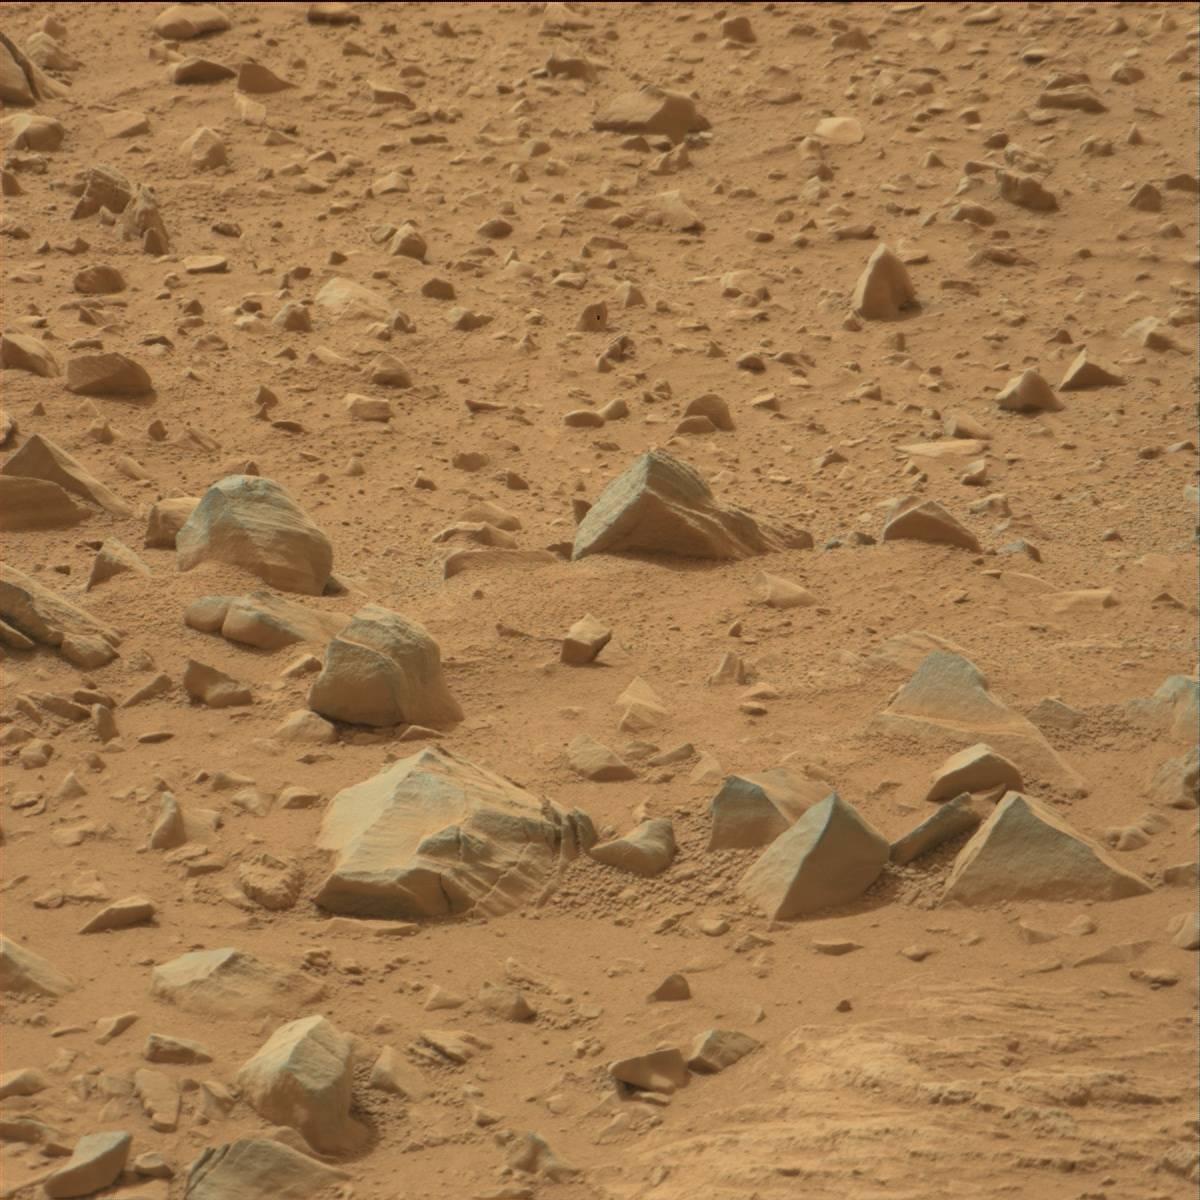
Terrain classes present: Bedrock, Sand / Soil